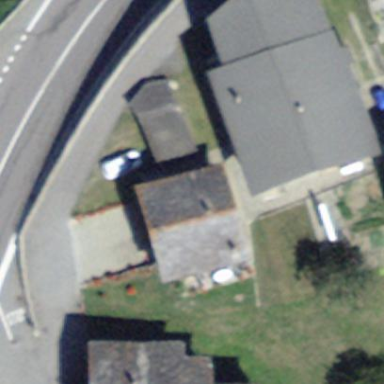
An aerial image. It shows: Building with gabled roof oriented across its structure.